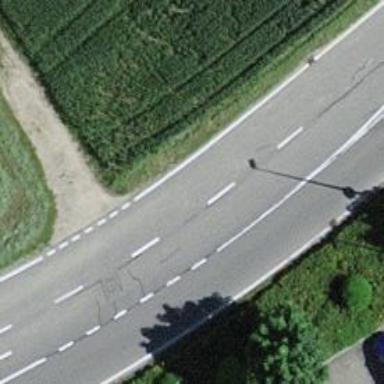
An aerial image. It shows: Asphalt road classified as tertiary.